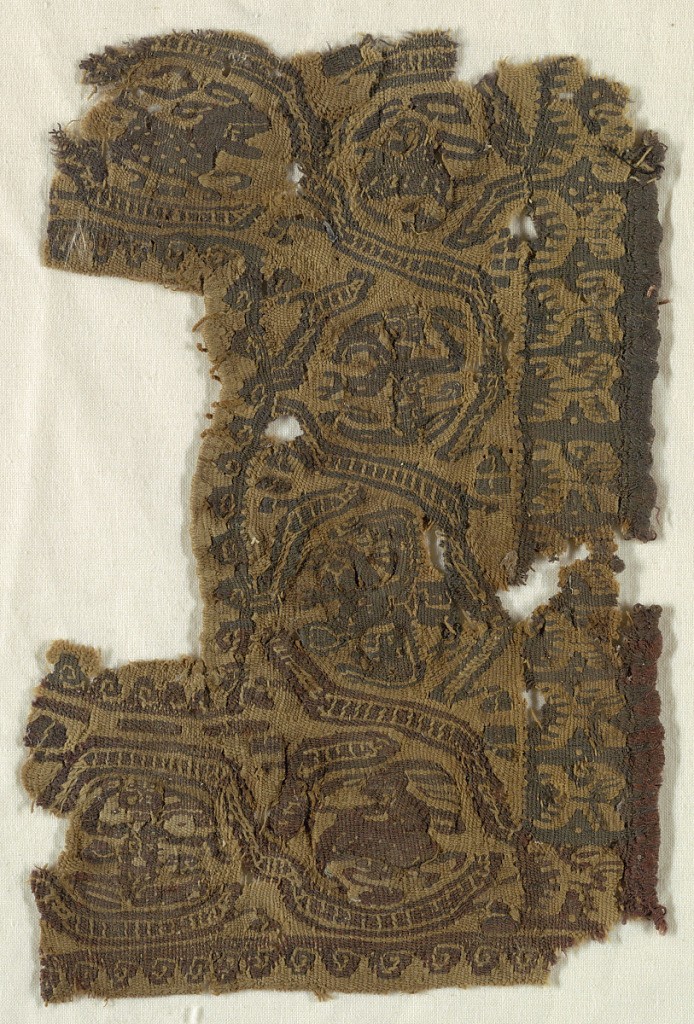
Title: Fragment
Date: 500–700
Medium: wool, linen Technique: tapestry weave
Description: Tapestry weave fragment showing green and purple design on undyed ground; figures and animals within guilloche interlace; at bottom, an advancing wave border